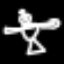
Label: angel